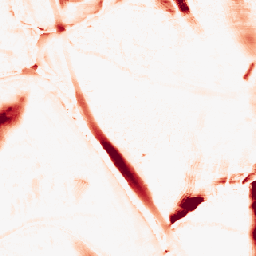
Category: morphological
Decomposition family: morphological_ellipse
Decomposition parameters: operation: opening
width: 20
height: 50
Upsampling method: area
Upsampling parameters: scale: 8
Upsampling scale: 8